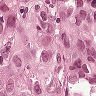
Metastatic tissue present: yes